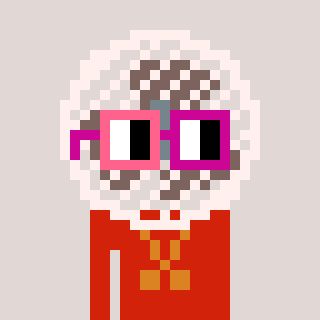
a pixel art character with square pink and red glasses, a fan-shaped head and a red-colored body on a warm background